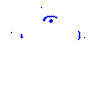
Particle: proton